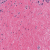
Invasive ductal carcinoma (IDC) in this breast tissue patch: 0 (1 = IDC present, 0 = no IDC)